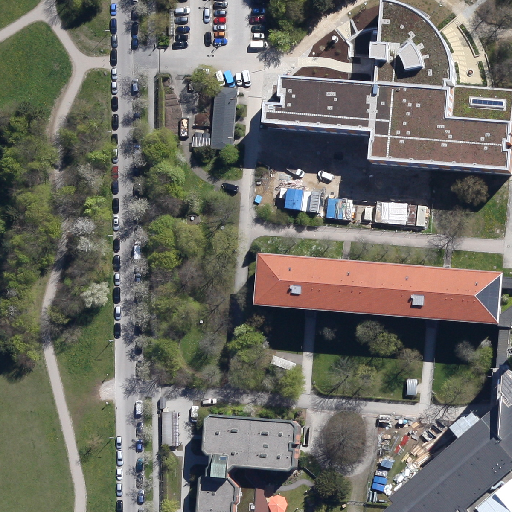
Referring expression: impervious surface